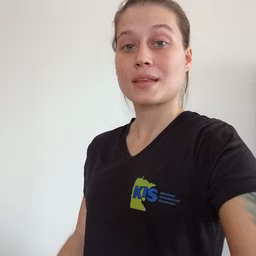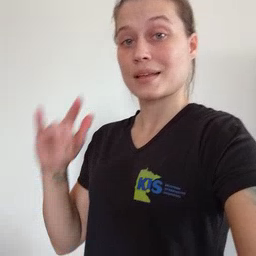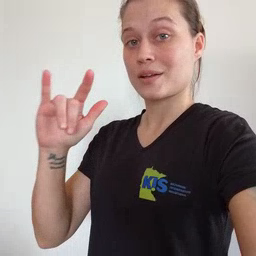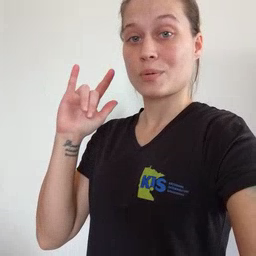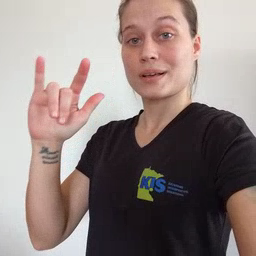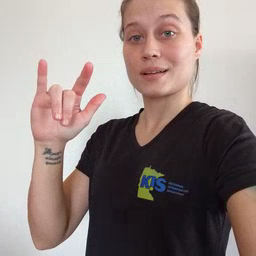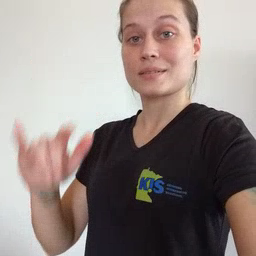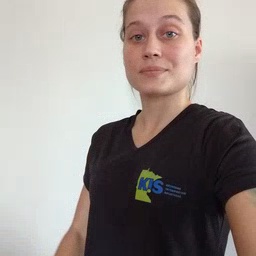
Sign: airplane